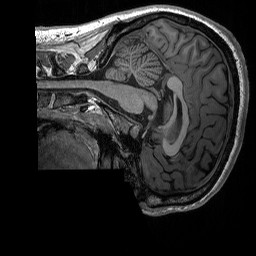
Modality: T1w
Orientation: sagittal
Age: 23
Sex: male
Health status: healthy
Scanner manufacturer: siemens
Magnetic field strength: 3 T
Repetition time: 2.3 s
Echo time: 0.00298 s